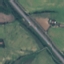
Land use / land cover class: Highway